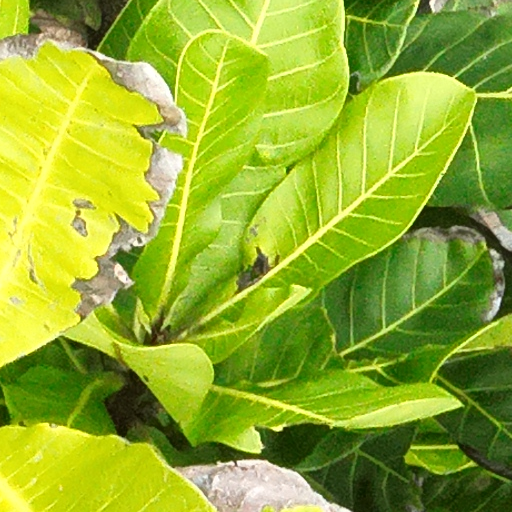
Species: Anacardium excelsum
GBIF accepted scientific name: Anacardium excelsum
Crown area (m\u00b2): 354.028